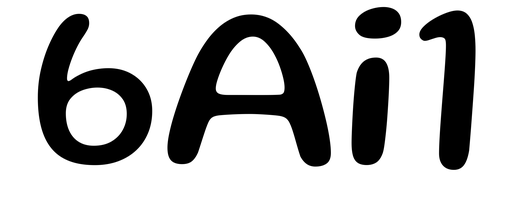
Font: Gluten_Regular